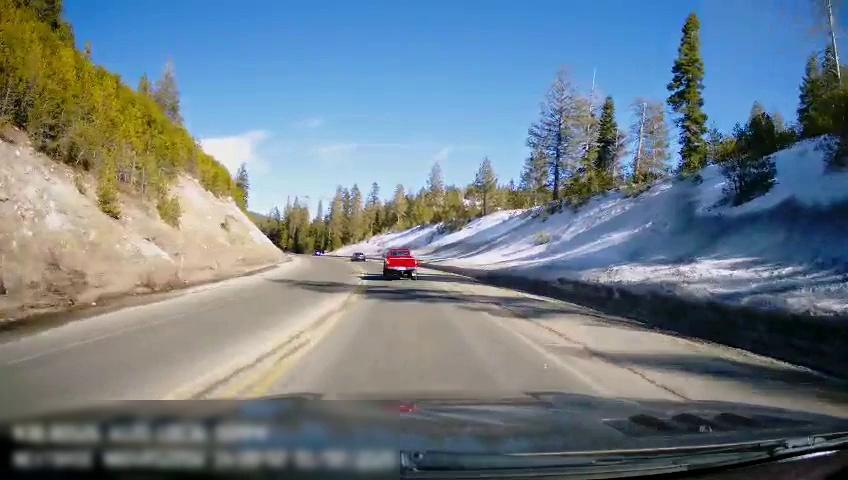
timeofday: Day
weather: Sunny
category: Drivable Space
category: Vehicles | Truck
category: Vehicles | Car
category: Lanes | Current Lane
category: Lanes | Alternate Lane
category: Lanes | Current Lane